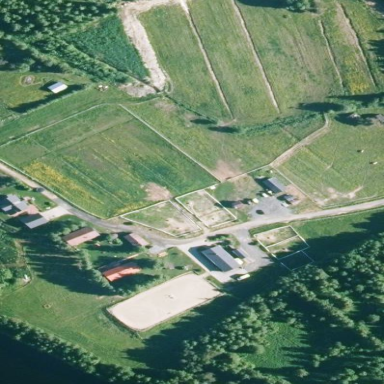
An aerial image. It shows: Farmyard area.